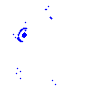
Particle: kaon